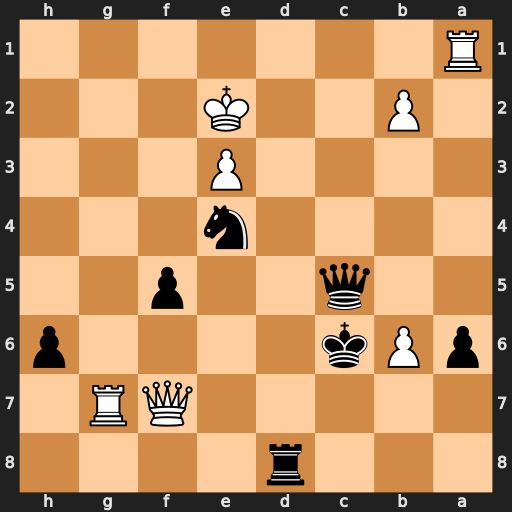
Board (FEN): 3r4/5QR1/pPk4p/2q2p2/4n3/4P3/1P2K3/R7
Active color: b
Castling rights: -
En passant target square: -
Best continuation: Qc2+ Kf3 Qf2#